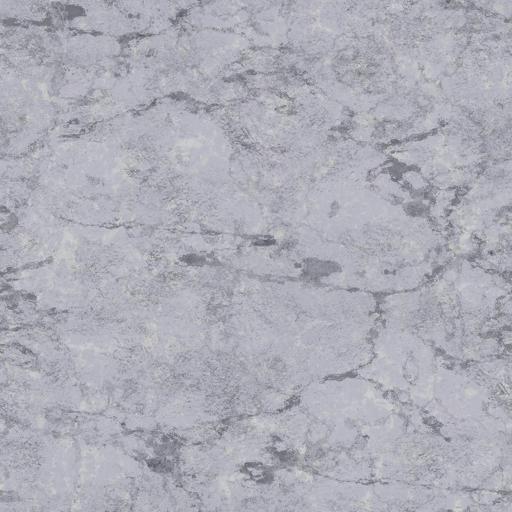
Tags: gray grey light marble stone